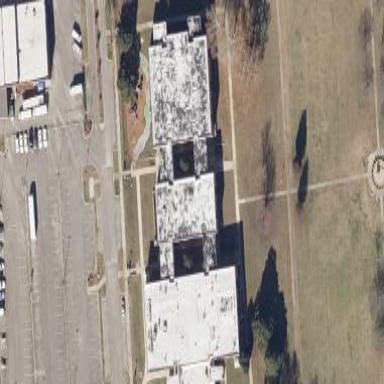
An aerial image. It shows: University building.